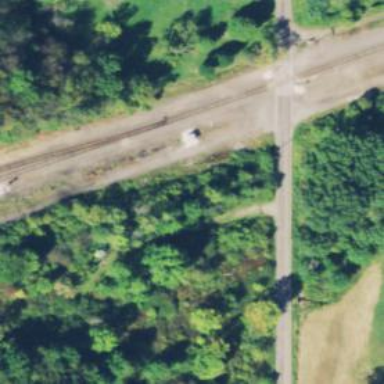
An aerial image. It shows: Outdoor signal box located near the railway.